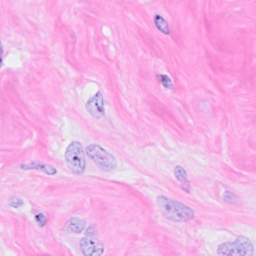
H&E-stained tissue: Breast